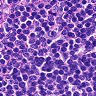
Metastatic tissue present: no